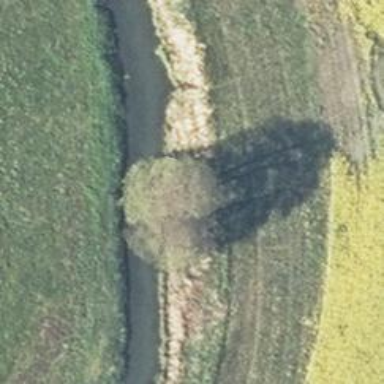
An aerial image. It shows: Deciduous broadleaved tree.